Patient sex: F
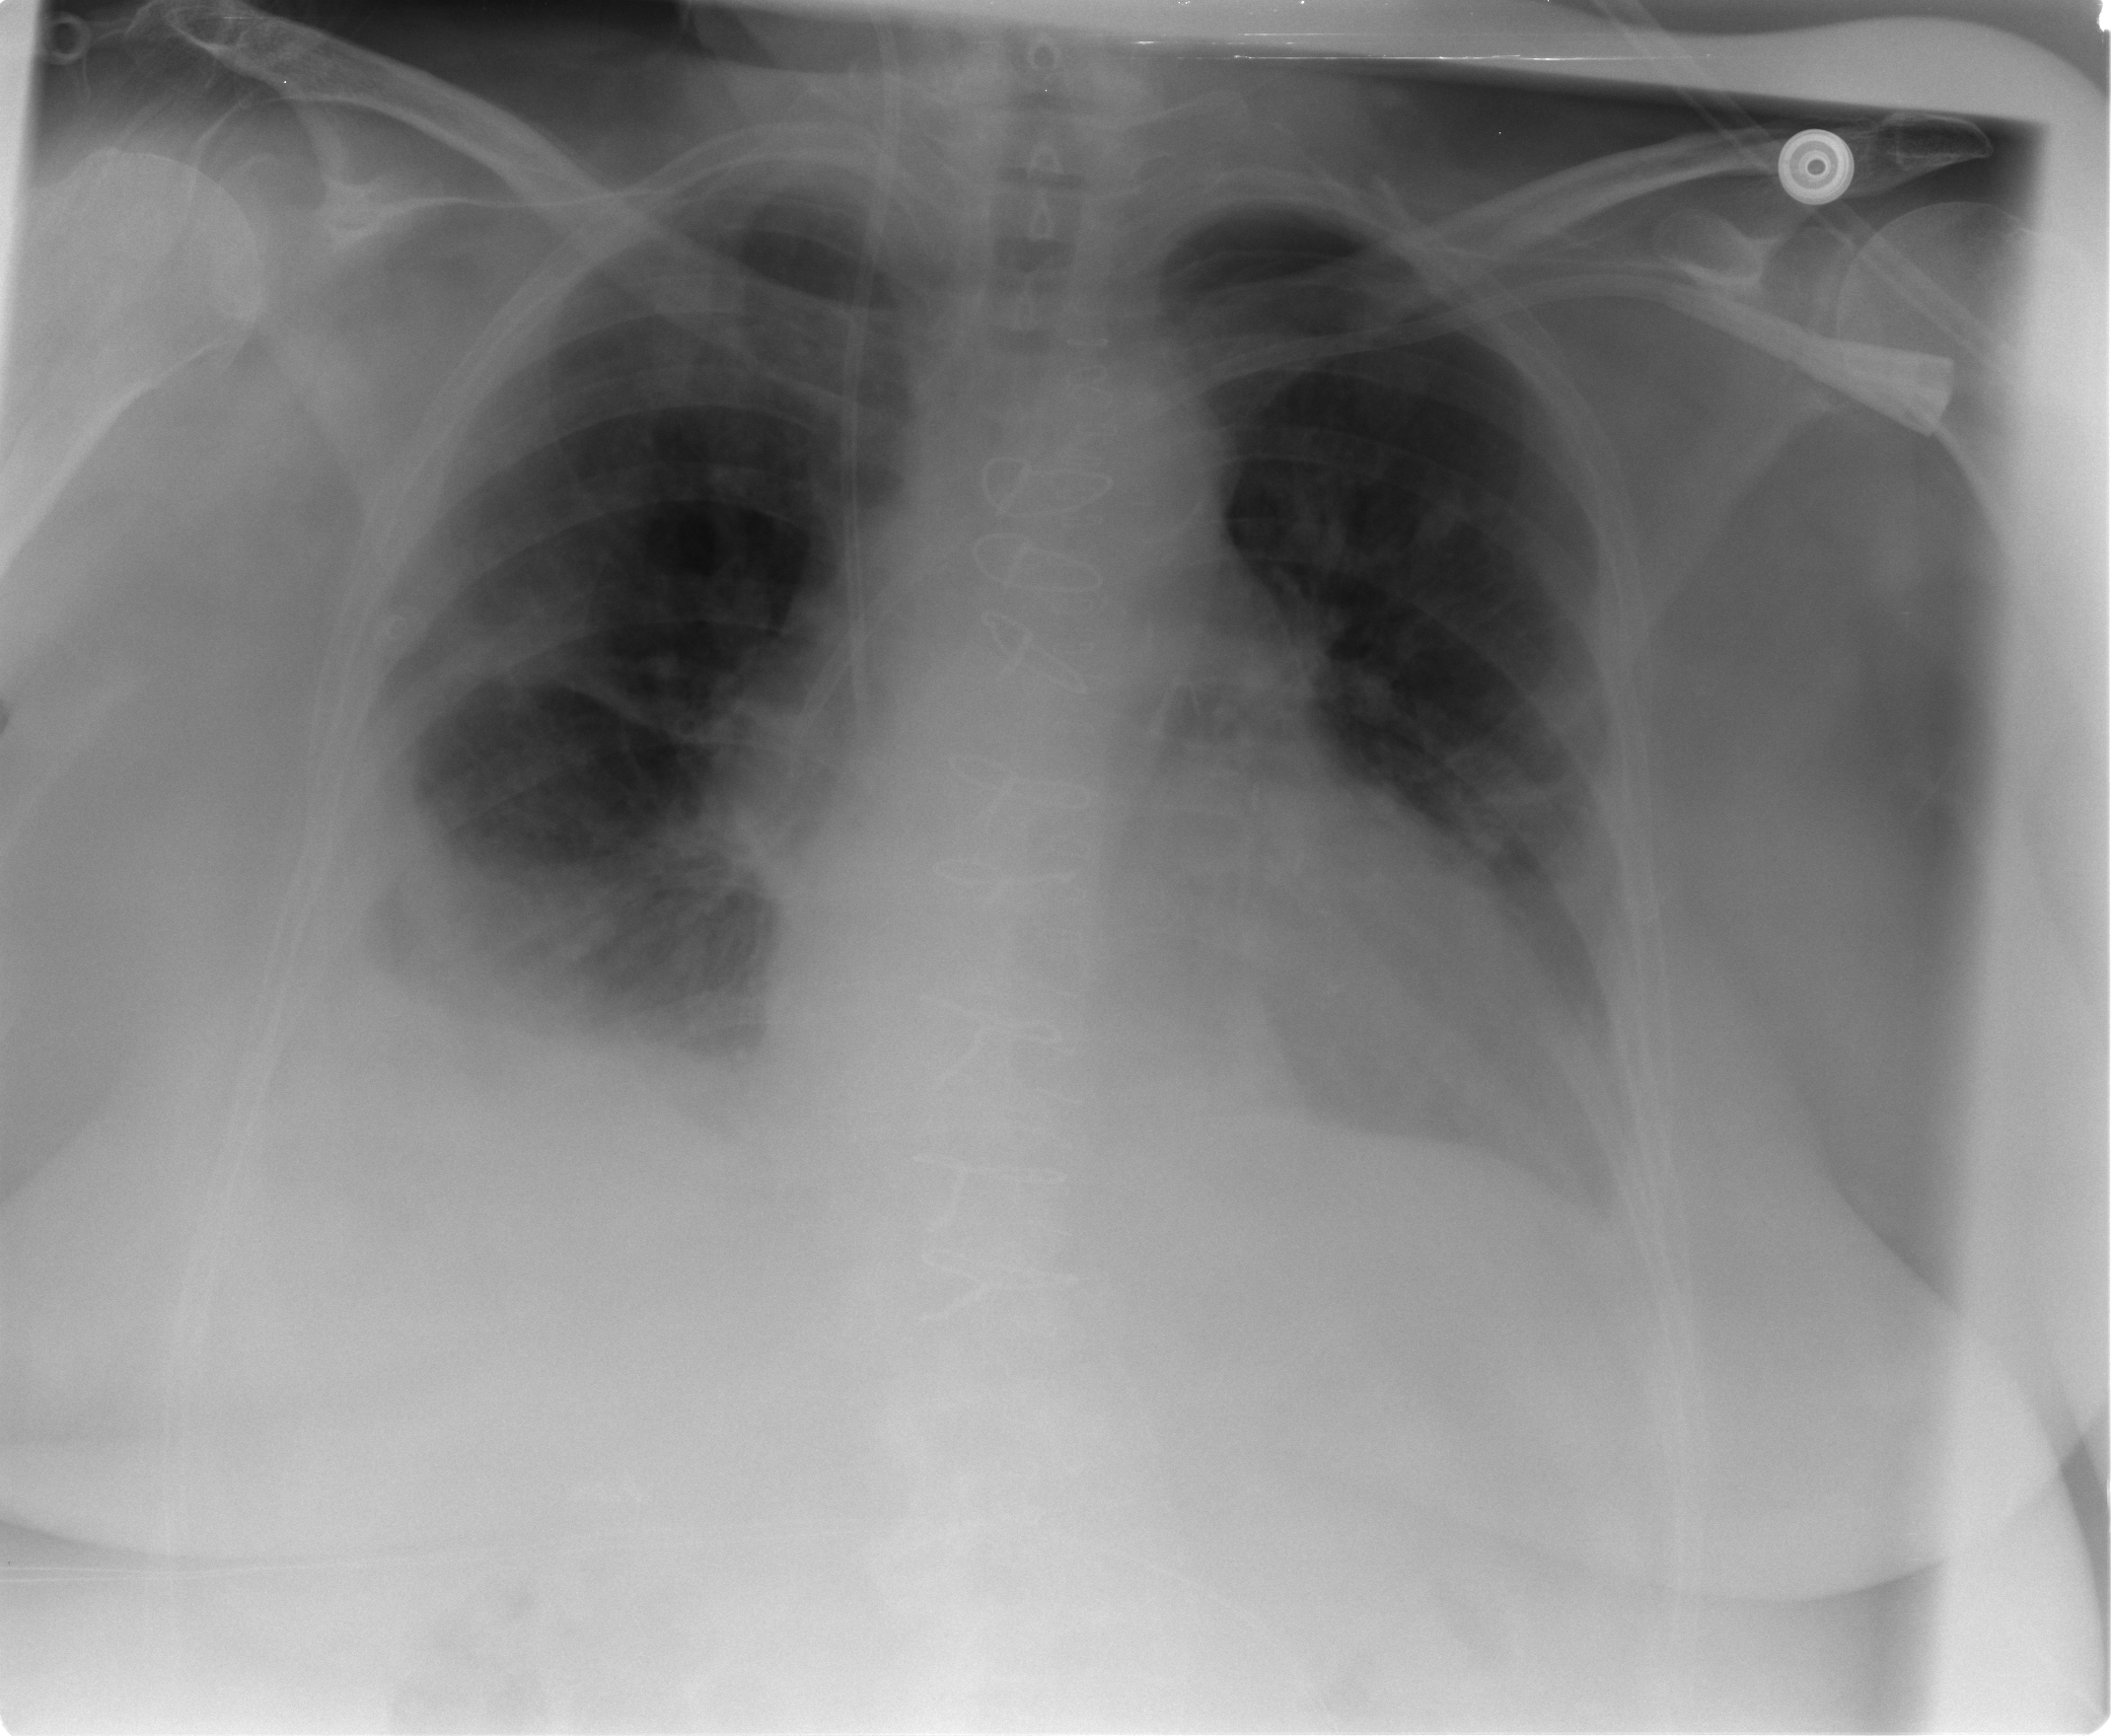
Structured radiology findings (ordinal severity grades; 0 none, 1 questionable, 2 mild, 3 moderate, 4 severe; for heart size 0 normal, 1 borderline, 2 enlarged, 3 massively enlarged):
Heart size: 2
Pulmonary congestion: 2
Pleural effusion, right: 2
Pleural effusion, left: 1
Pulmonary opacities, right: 2
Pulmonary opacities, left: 0
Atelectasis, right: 3
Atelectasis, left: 2